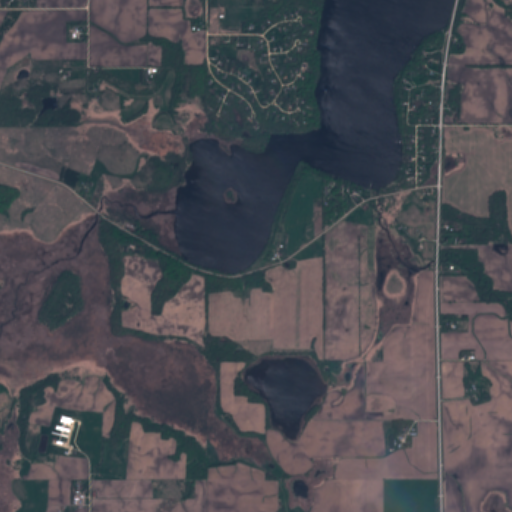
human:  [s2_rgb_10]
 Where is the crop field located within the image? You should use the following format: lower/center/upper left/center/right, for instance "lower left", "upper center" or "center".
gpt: The crop field is located in the lower left of the image.
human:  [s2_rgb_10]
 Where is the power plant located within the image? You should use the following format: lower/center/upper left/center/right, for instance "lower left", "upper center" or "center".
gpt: There is no power plant in the image.